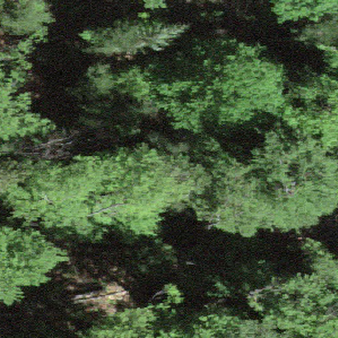
Label: other